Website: bh-photo
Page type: store-pickup
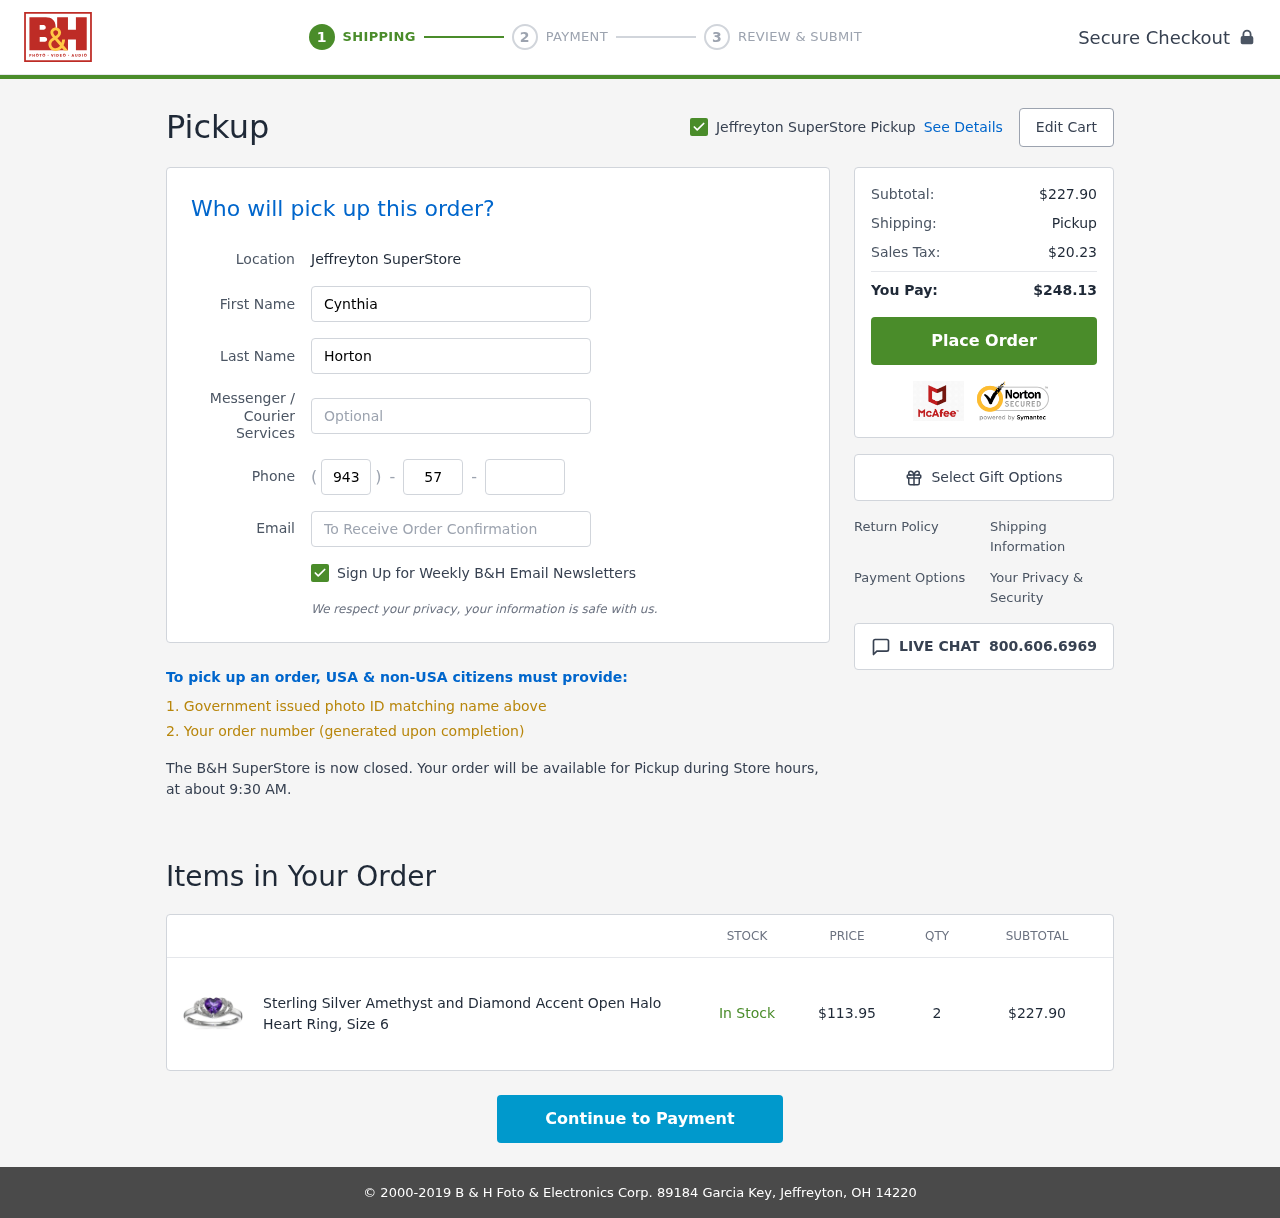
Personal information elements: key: PII_EMAIL
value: chorton@gmail.com
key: PII_FIRSTNAME
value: Cynthia
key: PII_LASTNAME
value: Horton
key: PII_LOCATION1_CITY
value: Jeffreyton SuperStore Pickup
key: PII_LOCATION1_CITY
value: Jeffreyton SuperStore
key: PII_PHONE_AREA
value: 943
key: PII_PHONE_PREFIX
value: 579
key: PII_PHONE_SUFFIX
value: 9291
Product elements: key: PRODUCT1_NAME
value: Sterling Silver Amethyst and Diamond Accent Open Halo Heart Ring, Size 6
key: PRODUCT1_PRICE
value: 113.95
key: PRODUCT1_QUANTITY
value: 2
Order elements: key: ORDER_SUBTOTAL
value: $227.90
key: ORDER_TAX
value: $20.23
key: ORDER_TOTAL
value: $248.13